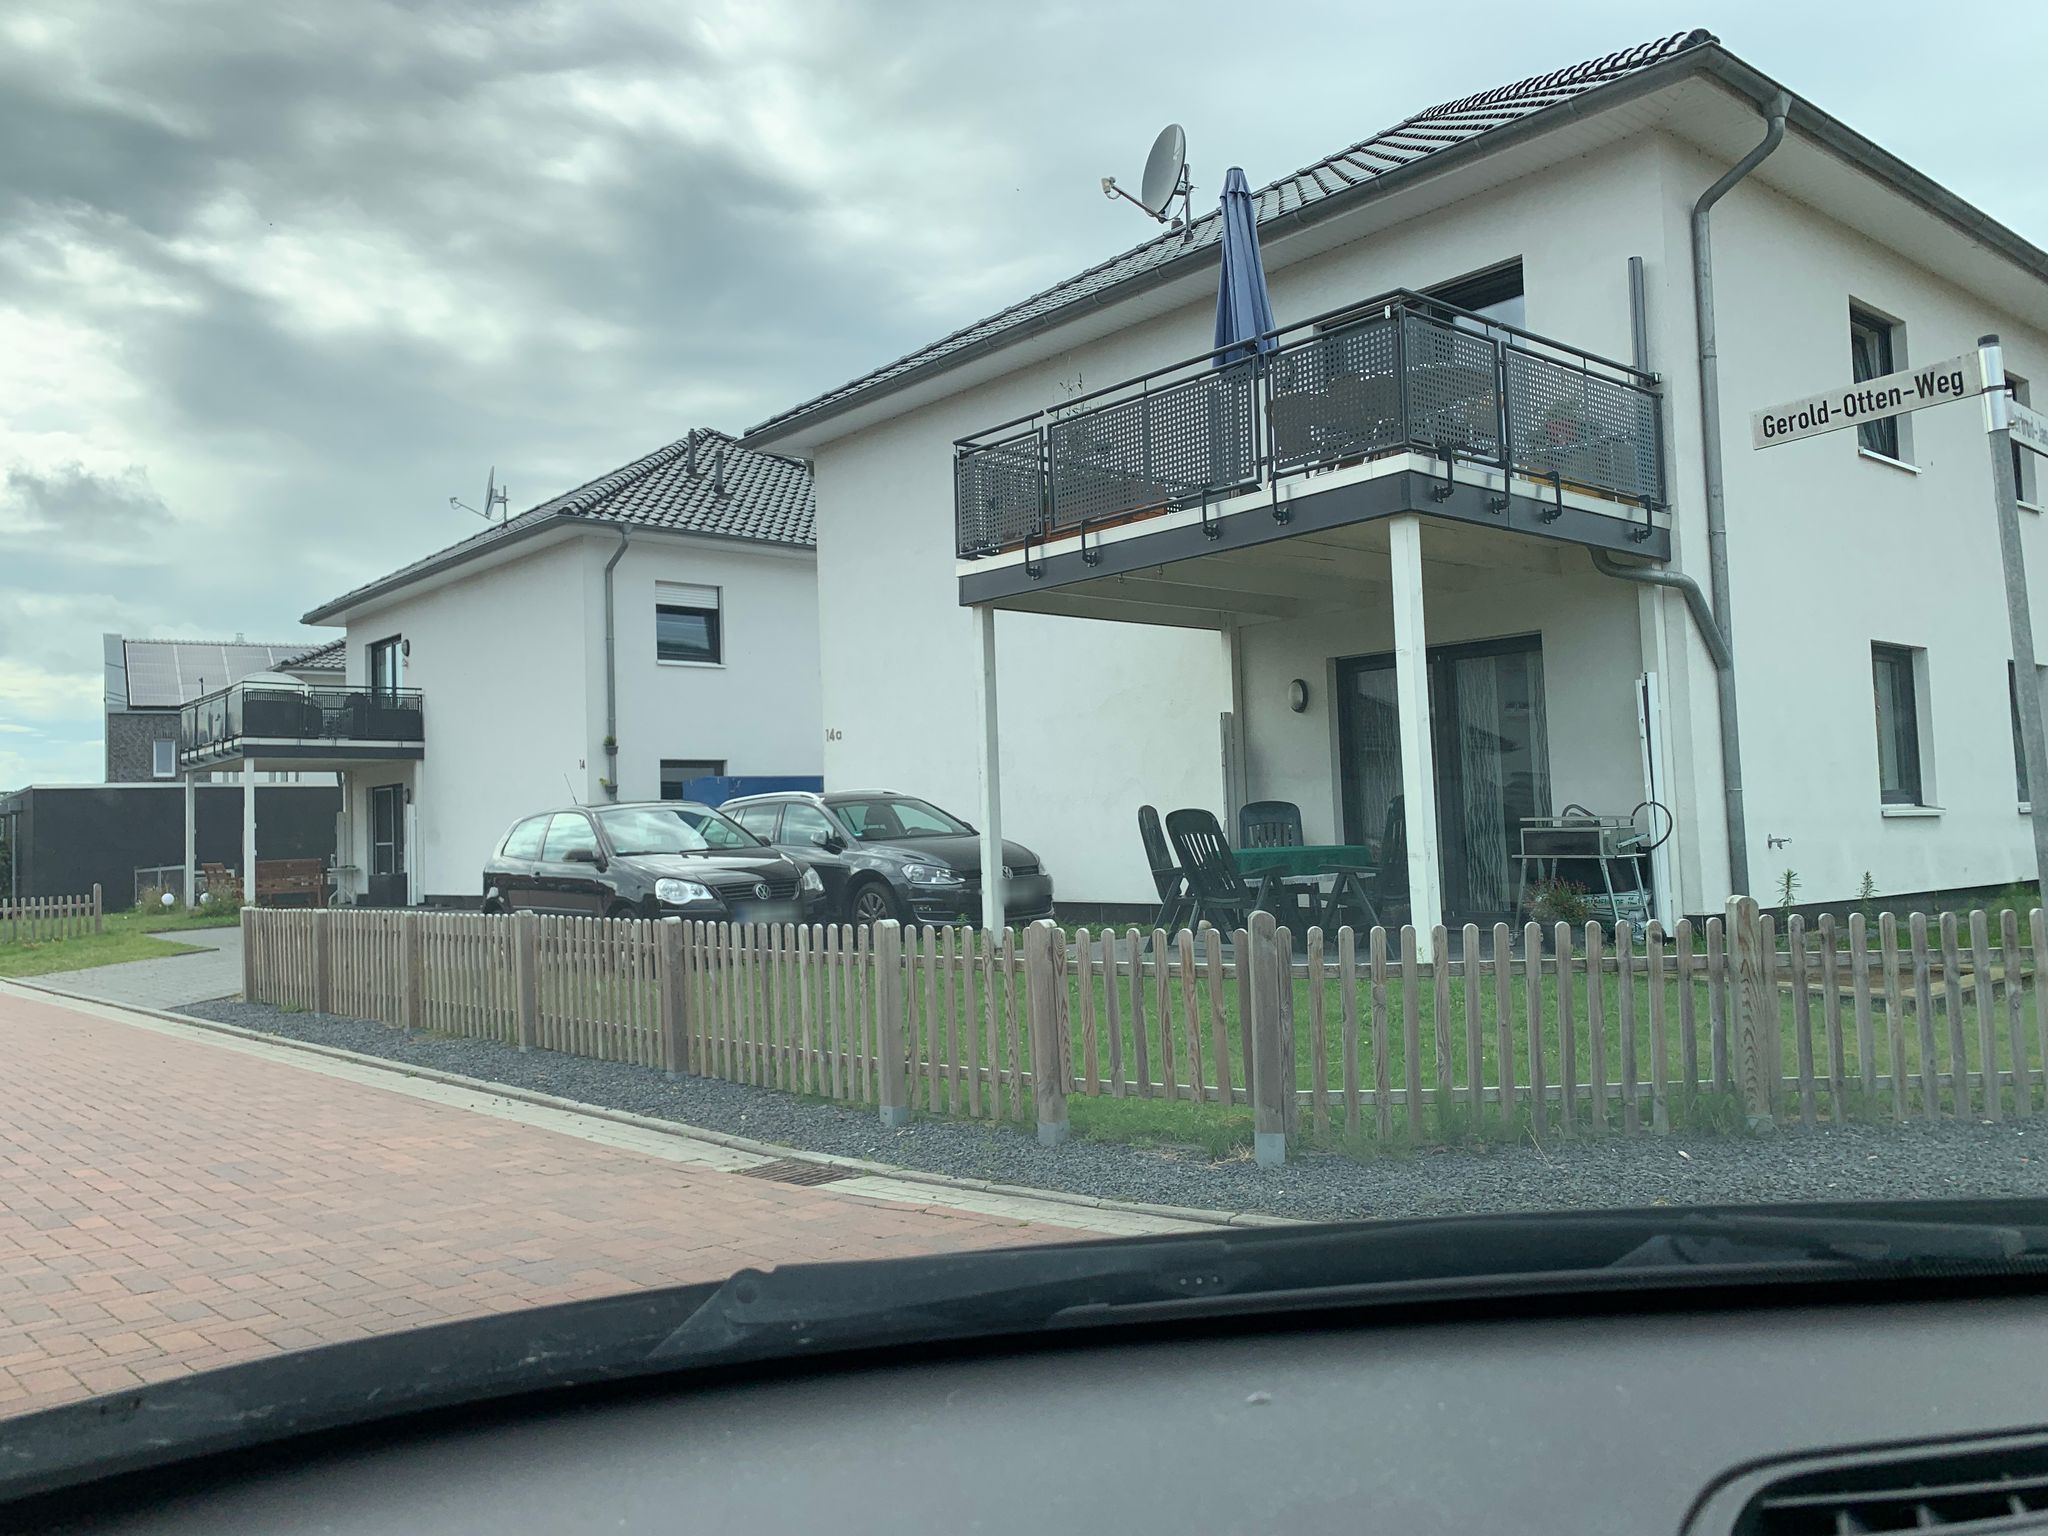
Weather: cloudy
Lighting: day
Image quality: good
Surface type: driving surface
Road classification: living_street, path
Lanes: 1
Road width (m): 1.5
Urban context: semi-dense urban cluster
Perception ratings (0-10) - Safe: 8.07, Lively: 7.92, Beautiful: 7.05, Boring: 6.38, Depressing: 6.77, Wealthy: 2.17